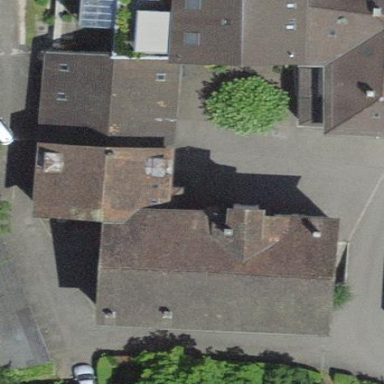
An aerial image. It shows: Building with tile roof.